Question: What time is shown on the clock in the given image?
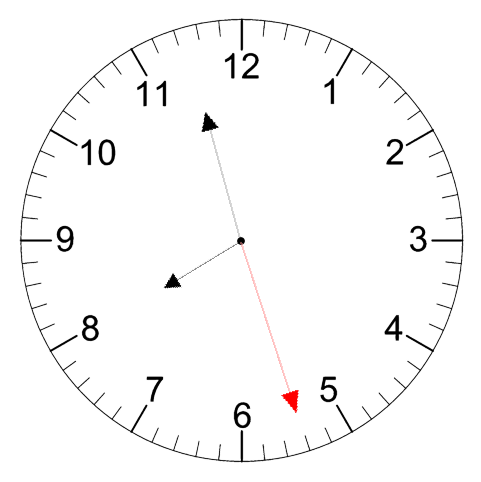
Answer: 07:57:27